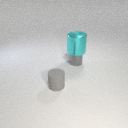
small gray rubber cylinder in front of small gray metal cylinder